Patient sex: M
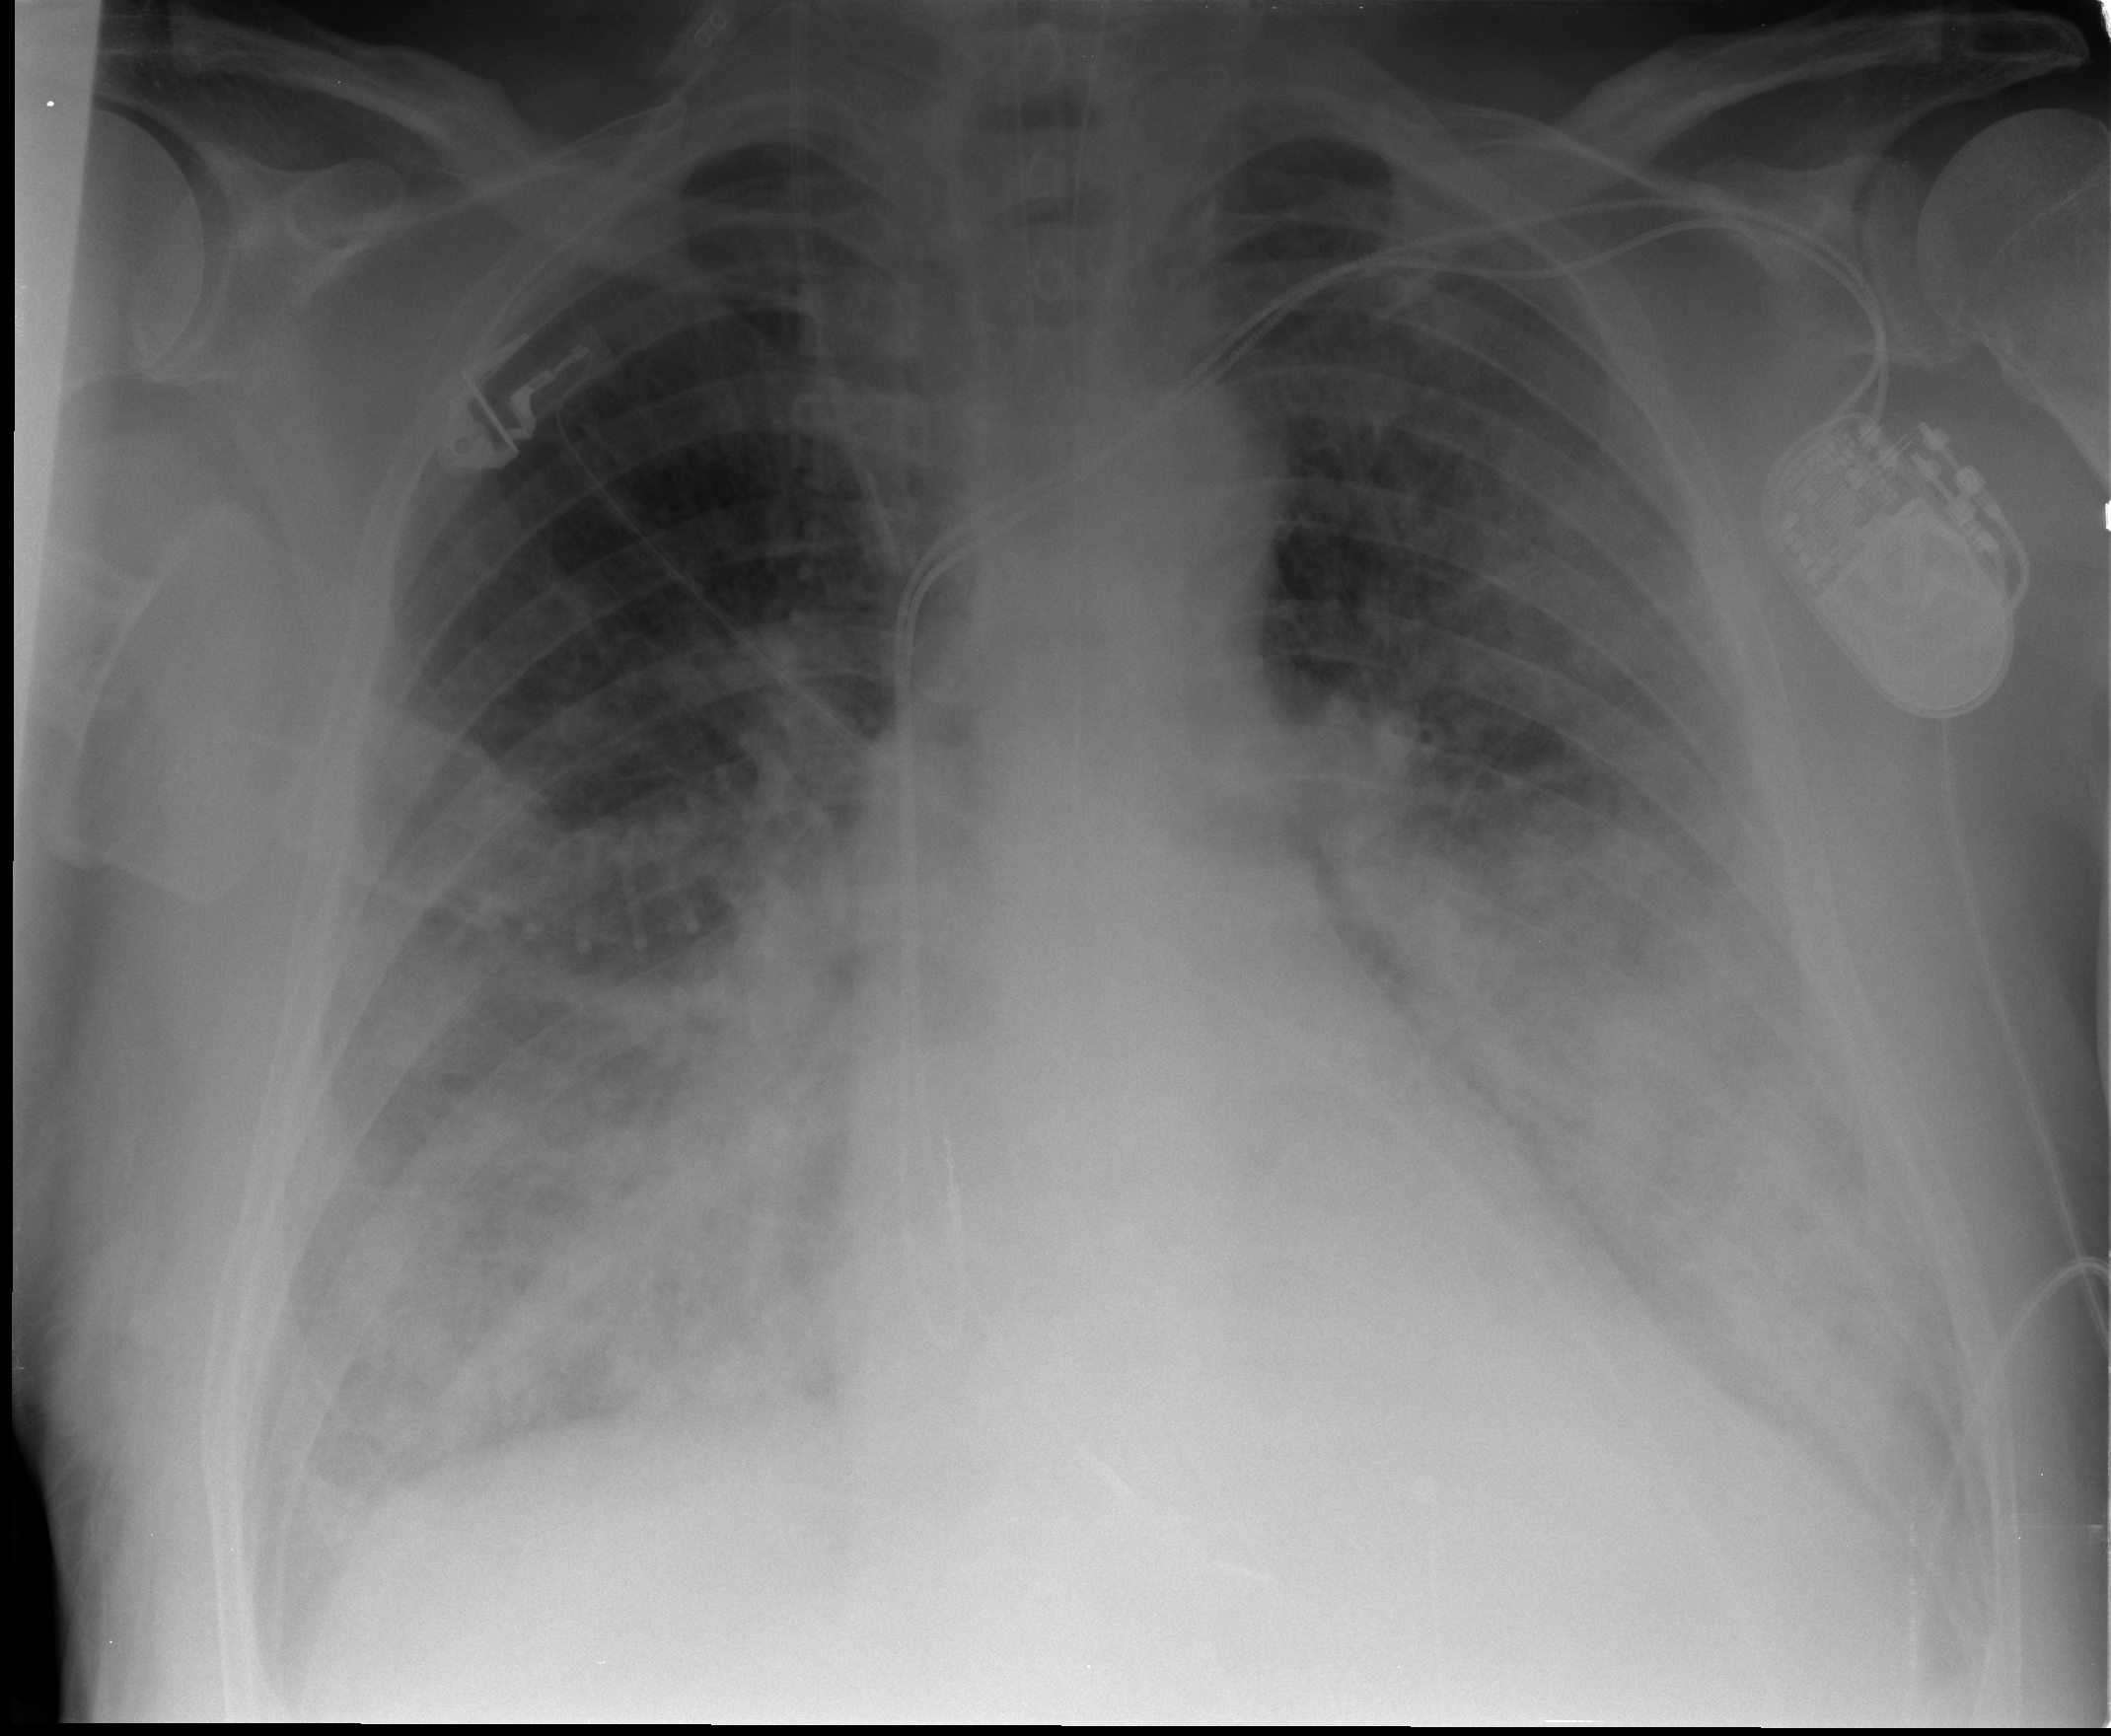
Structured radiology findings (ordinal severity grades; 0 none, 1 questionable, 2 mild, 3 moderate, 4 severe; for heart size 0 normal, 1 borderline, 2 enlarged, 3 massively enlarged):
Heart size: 0
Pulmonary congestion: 3
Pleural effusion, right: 2
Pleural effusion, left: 2
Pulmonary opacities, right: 3
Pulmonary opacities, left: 3
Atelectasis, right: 3
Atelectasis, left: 3